Question: :
- - -
I am implementing example
<URL>
and I am trying to manage to work the login interface.
Actually I am configuring TomEE to use JAAS auth technology.
Since I am having some troubles, I would like to solve them with the help of Eclipse debugging mode. To do that, I:
- - -
My problem is that I see nothing in debug mode: no variables, etc.
How is it possible? I have been using debugging mode for a long time, but it is my first time in web development.
<URL>
<URL>

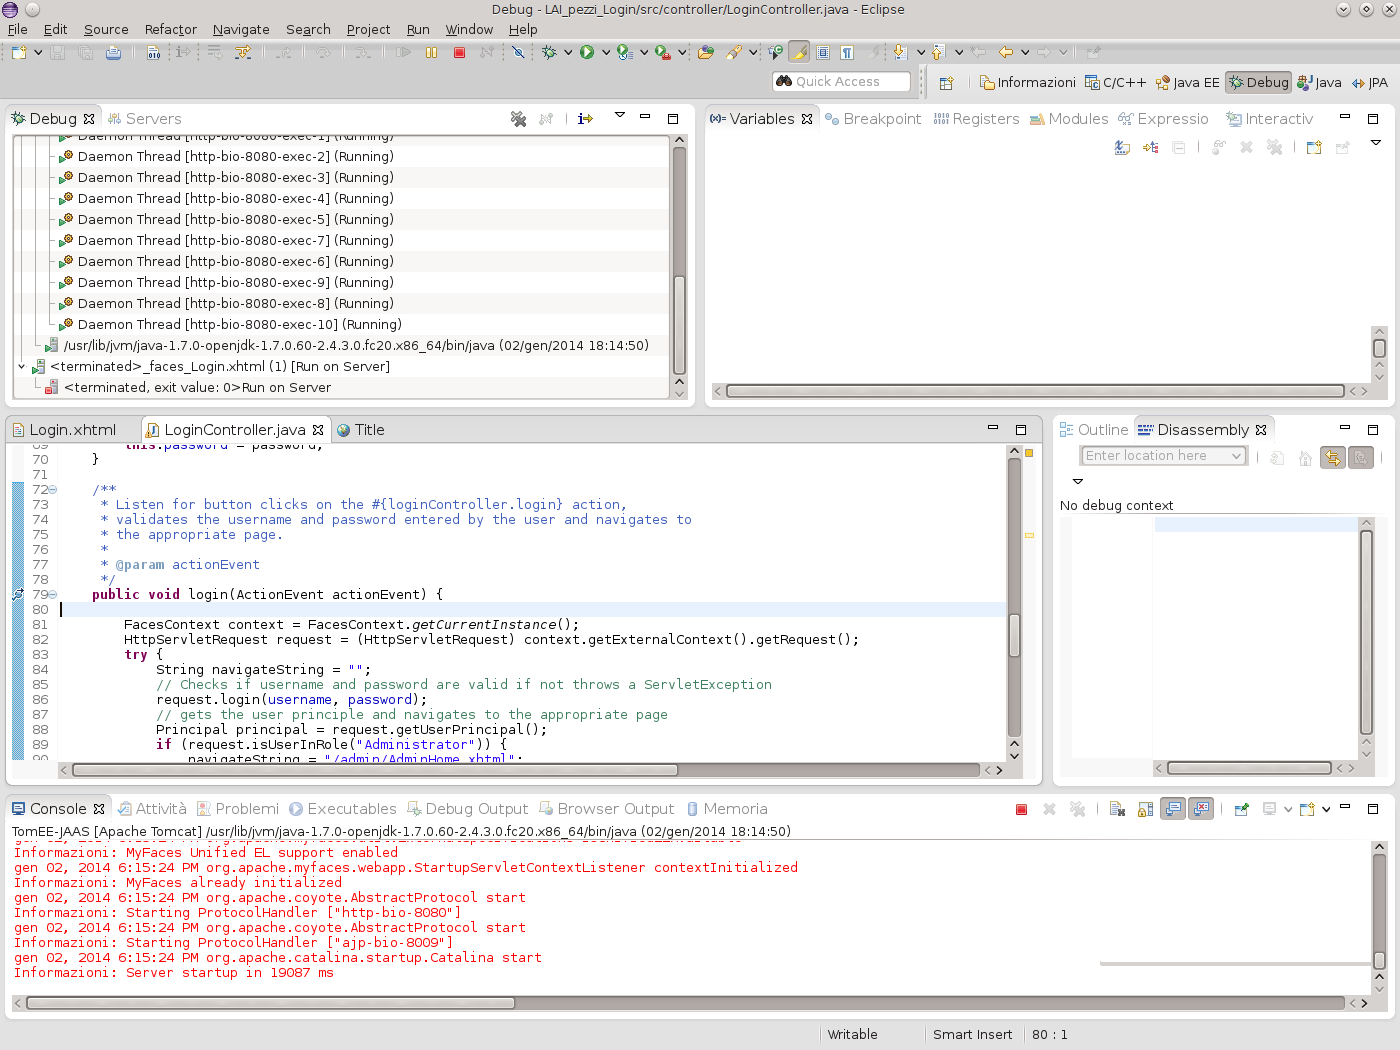
Answer: The webpage bean has not been istantiated for an unknown reason. I opened a new question to fix it.
<URL>